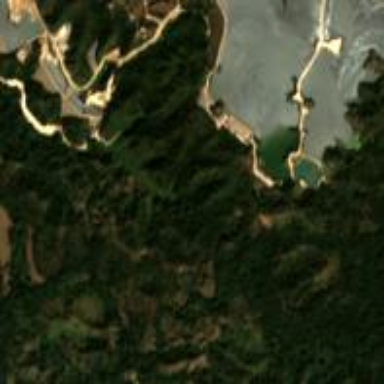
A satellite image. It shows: Tailings pond that is man-made.